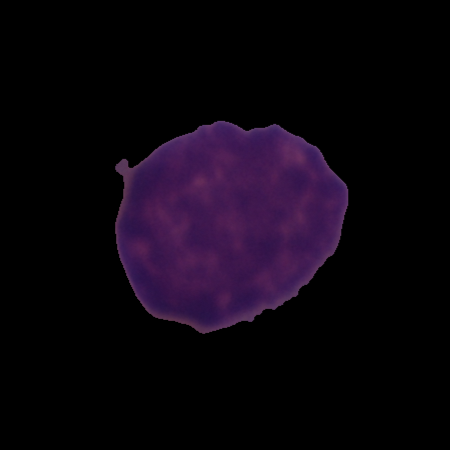
Label: cancer